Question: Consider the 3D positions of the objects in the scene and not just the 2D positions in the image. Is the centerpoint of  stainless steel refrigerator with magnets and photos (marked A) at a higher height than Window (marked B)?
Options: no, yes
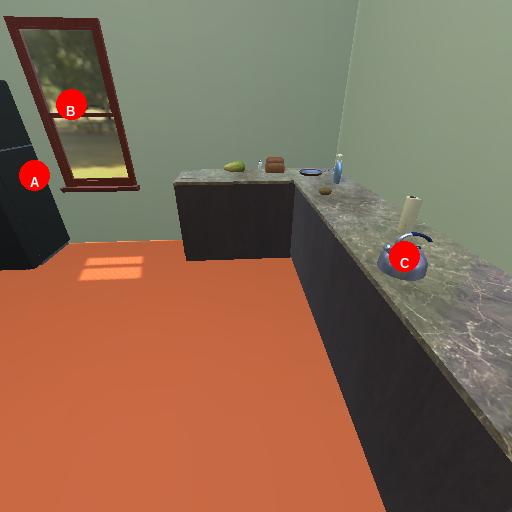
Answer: no